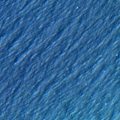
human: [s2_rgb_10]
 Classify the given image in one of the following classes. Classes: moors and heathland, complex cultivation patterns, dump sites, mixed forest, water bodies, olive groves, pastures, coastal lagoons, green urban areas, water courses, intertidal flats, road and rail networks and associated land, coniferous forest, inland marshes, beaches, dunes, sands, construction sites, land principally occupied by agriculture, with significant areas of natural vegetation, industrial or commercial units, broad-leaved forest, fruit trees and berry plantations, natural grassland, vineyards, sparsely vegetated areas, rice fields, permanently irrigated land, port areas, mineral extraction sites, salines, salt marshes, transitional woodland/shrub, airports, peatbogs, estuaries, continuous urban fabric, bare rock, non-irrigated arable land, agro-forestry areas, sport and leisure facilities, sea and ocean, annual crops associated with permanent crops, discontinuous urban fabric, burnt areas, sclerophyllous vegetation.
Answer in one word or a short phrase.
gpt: sea and ocean